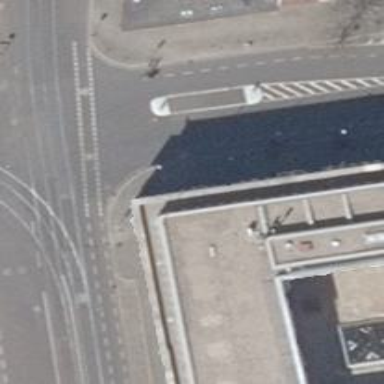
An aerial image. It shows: Sidewalk with colonnade covering.